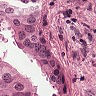
Metastatic tissue present: yes